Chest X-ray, PA view. Patient: 42 years old, sex F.
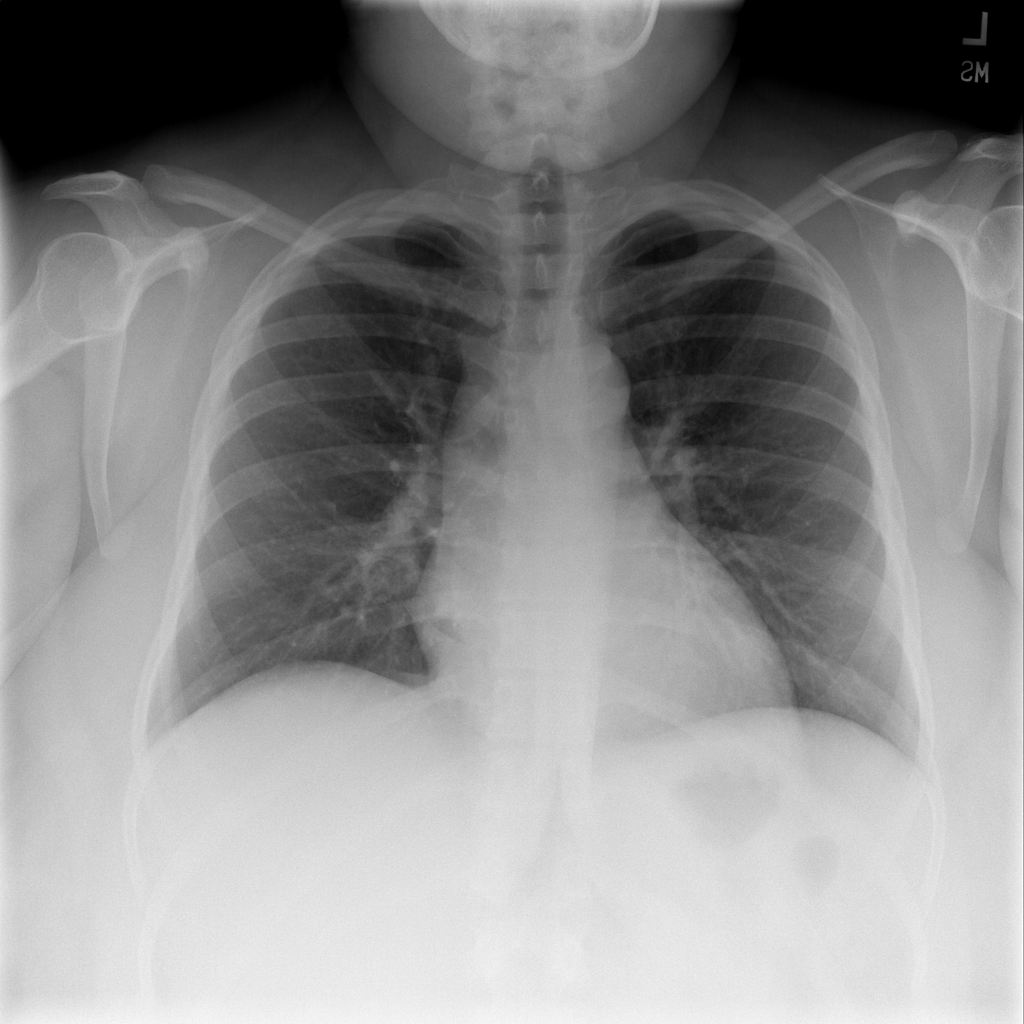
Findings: No Finding